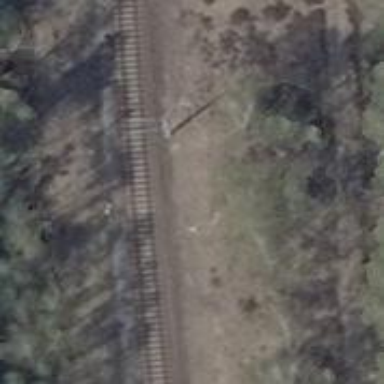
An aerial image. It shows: Railway signal.